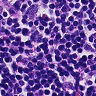
Metastatic tissue present: no